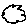
Label: cloud